Question: I am using reportlab to generate a LinePlot chart. I can't seem to get non numeric labels for the X axis.

Does anyone have any ideas?
This is my Lineplot chart class (note: im donig some calculations and setup outside this class, but you get the gist
'''
import reportlab
from advisor.charting.Font import Font
from reportlab.lib.colors import Color, HexColor
from reportlab.lib.pagesizes import cm, inch
from reportlab.graphics.charts.legends import Legend
from reportlab.graphics.charts.textlabels import Label
from reportlab.graphics.charts.linecharts import HorizontalLineChart
from reportlab.graphics.charts.lineplots import LinePlot
from reportlab.graphics.shapes import Drawing, String, _DrawingEditorMixin
from reportlab.graphics.widgets.markers import makeMarker
class TacticalAugLineGraph(_DrawingEditorMixin, Drawing):
def __init__(self, width=100, height=110, legend=False, *args, **kw):
apply(Drawing.__init__, (self, width, height) + args, kw)
chartFont = Font('Gotham-Bold')
self._add(self, LinePlot(), name='chart', validate=None, desc=None)
self.chart._inFill = 1
self.chart.x = 20
self.chart.y = 15
self.chart.width = 85
self.chart.height = 95
#self.chart.lineLabelFormat = '%d%%'
self.chart.yValueAxis.valueMin = 0
self.chart.yValueAxis.valueMax = 100
self.chart.yValueAxis.valueStep = 10
def apply_colors(self, colors):
self.chart.lines[0].strokeColor = colors[0]
self.chart.lines[1].strokeColor = colors[1]
self.chart.lines[2].strokeColor = colors[2]
self.chart.lines[3].strokeColor = colors[3]
'''
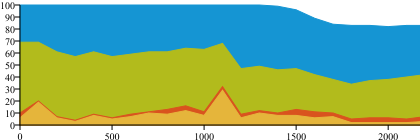
Answer: I produced a simple example that you could test. The result could look like this:

'''
#!/usr/bin/python
from reportlab.graphics.charts.lineplots import LinePlot
from reportlab.graphics.shapes import Drawing
from reportlab.lib import colors
from random import randint
from datetime import date, timedelta
# Generate some testdata
data = [
[(x,randint(90,100)) for x in range(0,2001,100)],
[(x,randint(30,80)) for x in range(0,2001,100)],
[(x,randint(5,20)) for x in range(0,2001,100)],
]
# Create the drawing and the lineplot
drawing = Drawing(400, 200)
lp = LinePlot()
lp.x = 50
lp.y = 50
lp.height = 125
lp.width = 300
lp._inFill = 1
lp.data = data
for i in range(len(data)):
lp.lines[i].strokeColor = colors.toColor('hsl(%s,80%%,40%%)'%(i*60))
# Specify where the labels should be
lp.xValueAxis.valueSteps = [5, 500, 1402, 1988]
# Create a formatter that takes the value and format it however you like.
def formatter(val):
#return val
#return 'x=%s'%val
return (date(2010,1,1) + timedelta(val)).strftime('%Y-%m-%d')
# Use the formatter
lp.xValueAxis.labelTextFormat = formatter
drawing.add(lp)
from reportlab.graphics import renderPDF
renderPDF.drawToFile(drawing, 'example.pdf', 'lineplot with dates')
'''
In the formatter there is 2 alternative return statements that you could play with to get a better grip on it.
Of course if the data on the x-axis is dates to begin with there need not be any formatter, in that case you could just specify where the labels should be (if you are not satisfied with the default positioning).
The example above borrows the ideas from page 105 in the <URL>.
Good luck :)